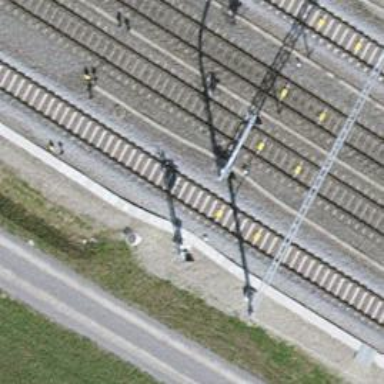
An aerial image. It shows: Railway signal.